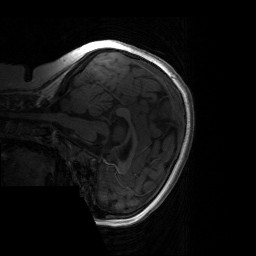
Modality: T1w
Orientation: sagittal
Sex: female
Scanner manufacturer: siemens
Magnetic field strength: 3 T
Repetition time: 1.9 s
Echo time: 0.00243 s